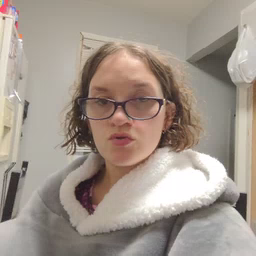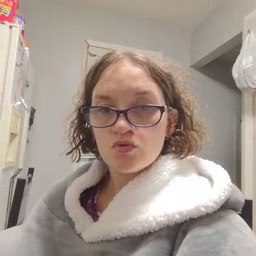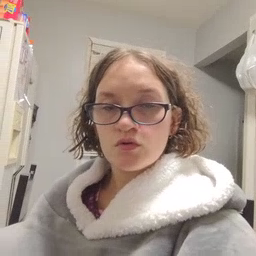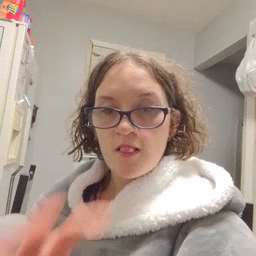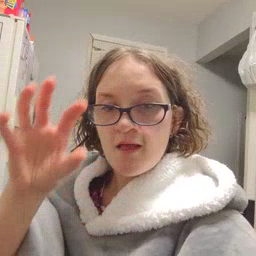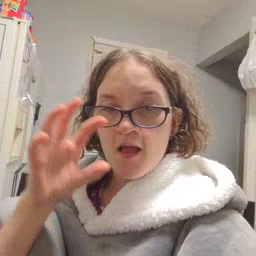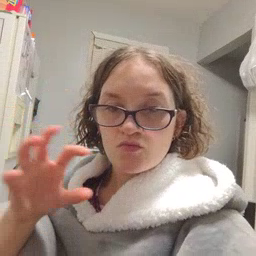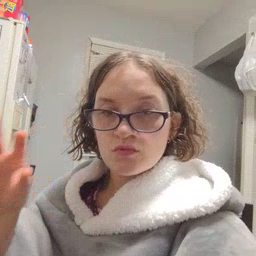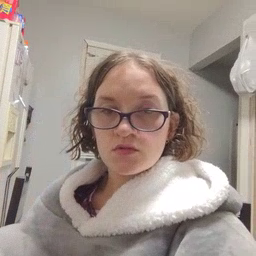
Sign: cloud